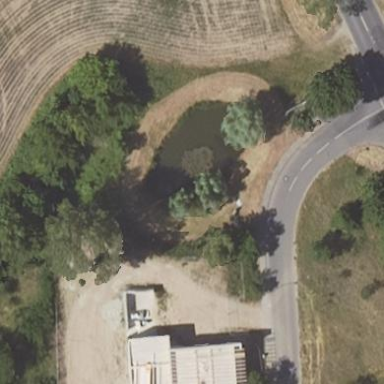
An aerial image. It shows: Serene pond surrounded by nature.